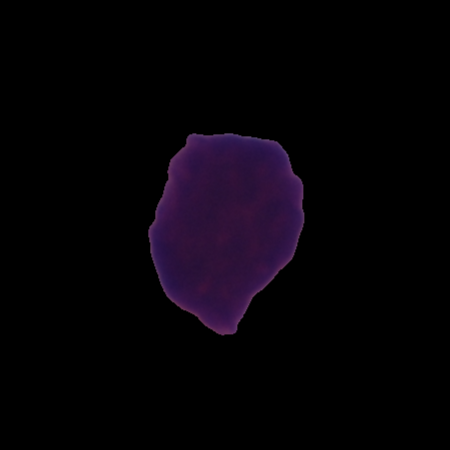
Label: healthy